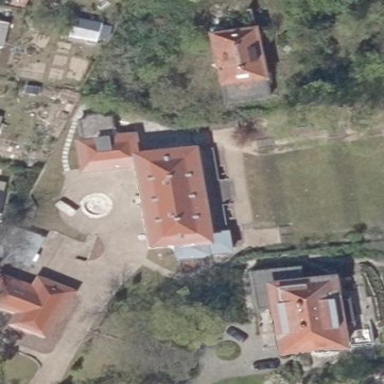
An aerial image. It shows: White house with hipped roof made of red roof tiles.